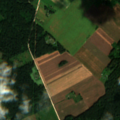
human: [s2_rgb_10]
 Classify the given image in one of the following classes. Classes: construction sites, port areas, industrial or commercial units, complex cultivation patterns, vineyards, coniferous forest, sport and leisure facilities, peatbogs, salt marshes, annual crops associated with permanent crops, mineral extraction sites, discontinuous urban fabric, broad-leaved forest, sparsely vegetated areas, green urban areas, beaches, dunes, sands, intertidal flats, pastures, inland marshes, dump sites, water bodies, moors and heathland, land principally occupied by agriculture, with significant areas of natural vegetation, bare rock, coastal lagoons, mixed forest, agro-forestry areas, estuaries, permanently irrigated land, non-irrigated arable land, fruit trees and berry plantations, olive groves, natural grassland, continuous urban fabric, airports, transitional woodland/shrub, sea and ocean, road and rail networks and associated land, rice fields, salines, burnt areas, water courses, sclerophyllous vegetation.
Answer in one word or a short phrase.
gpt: non-irrigated arable land, complex cultivation patterns, mixed forest, transitional woodland/shrub